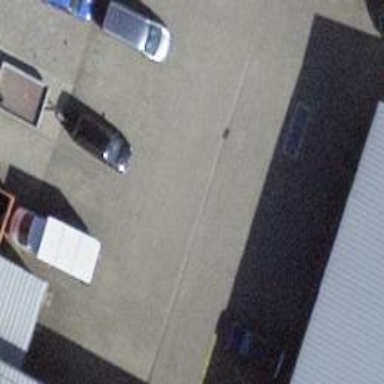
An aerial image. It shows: Shop specializing in tires.